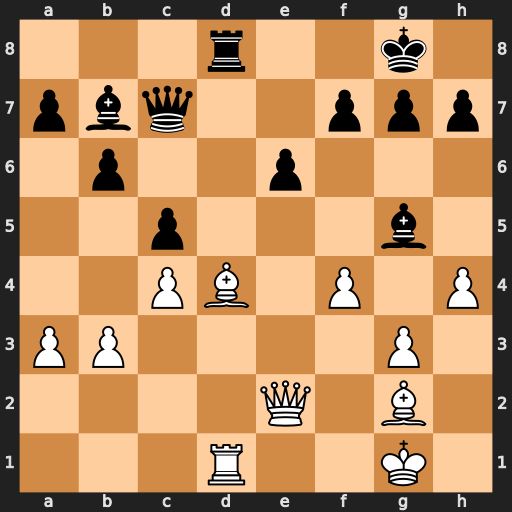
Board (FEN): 3r2k1/pbq2ppp/1p2p3/2p3b1/2PB1P1P/PP4P1/4Q1B1/3R2K1
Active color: w
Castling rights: -
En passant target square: -
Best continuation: Be5 Rxd1+ Qxd1 Qd8 Qxd8+ Bxd8 Bxb7